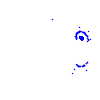
Particle: electron